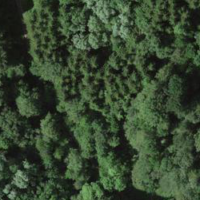
EUNIS habitat code: 41
Species observed at this site:
Aruncus dioicus